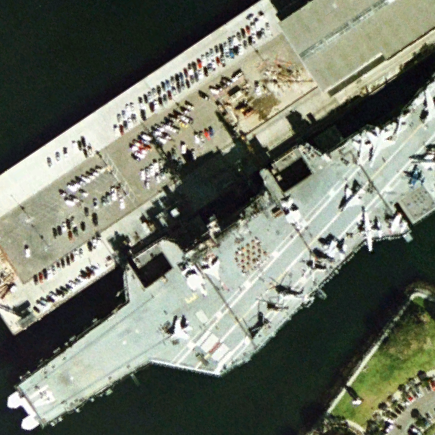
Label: aircraft_carrier